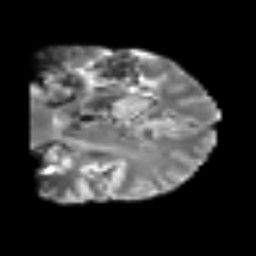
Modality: T2w
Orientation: coronal
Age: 50
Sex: male
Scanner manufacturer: siemens
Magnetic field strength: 3 T
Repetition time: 6.1 s
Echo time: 0.101 s